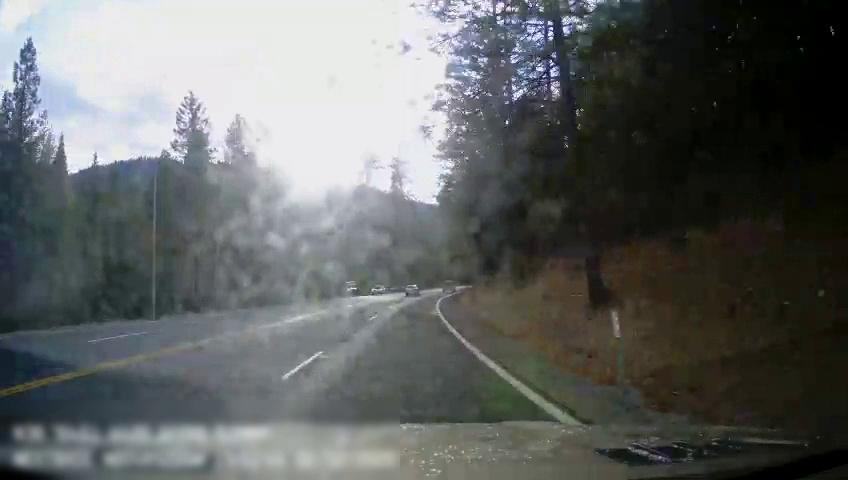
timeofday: Day
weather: Sunny
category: Drivable Space
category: Vehicles | SUV
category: Vehicles | Truck
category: Vehicles | Truck
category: Vehicles | Car
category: Lanes | Current Lane
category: Lanes | Current Lane
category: Lanes | Opposite Lane
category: Lanes | Opposite Lane
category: Lanes | Opposite Lane